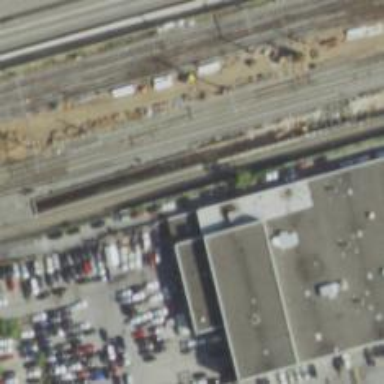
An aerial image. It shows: Electrified rail for trains.